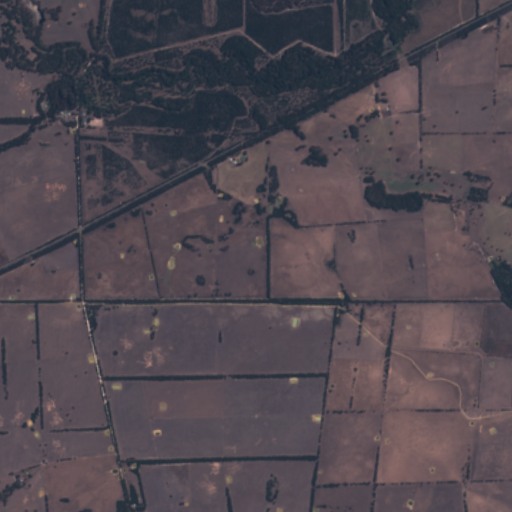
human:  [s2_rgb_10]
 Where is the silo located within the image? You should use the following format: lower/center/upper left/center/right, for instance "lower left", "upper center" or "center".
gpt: The silo is located in the upper center of the image.
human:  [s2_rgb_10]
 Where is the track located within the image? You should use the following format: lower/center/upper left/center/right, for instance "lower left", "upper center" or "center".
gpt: There is no track in the image.